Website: home-depot
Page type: billing-address
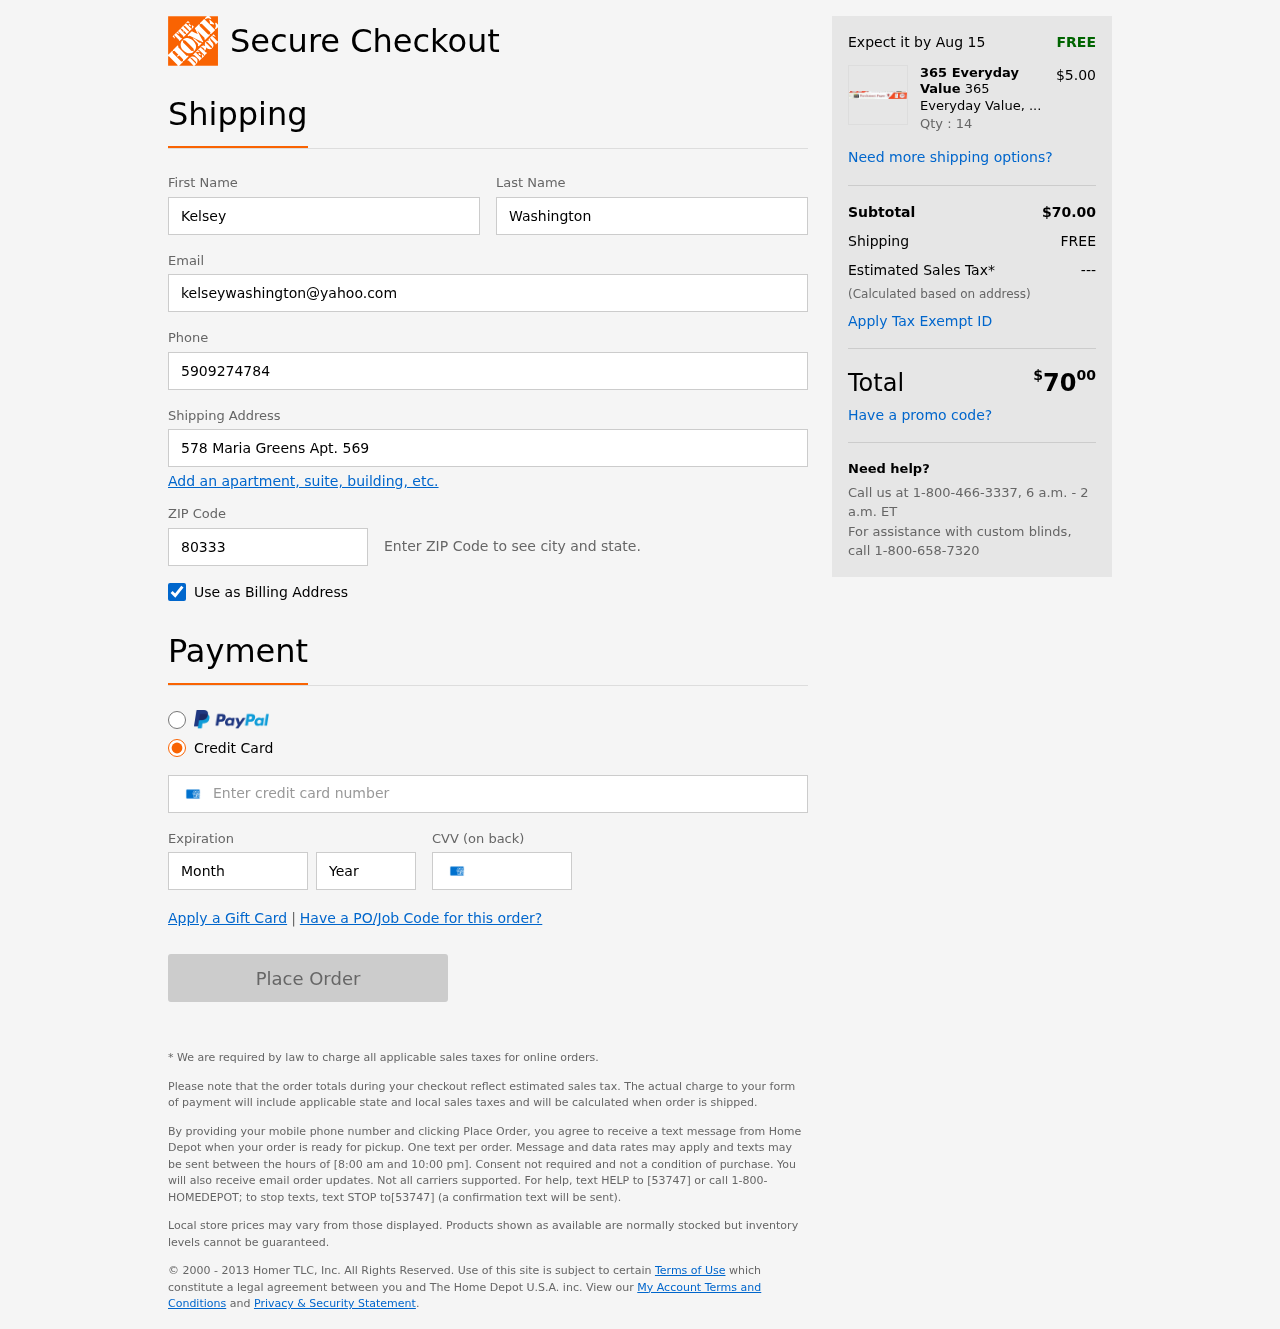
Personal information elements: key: PII_FIRSTNAME
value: Kelsey
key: PII_LASTNAME
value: Washington
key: PII_EMAIL
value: kelseywashington@yahoo.com
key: PII_PHONE
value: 5909274784
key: PII_STREET
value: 578 Maria Greens Apt. 569
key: PII_POSTCODE
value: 80333
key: PII_CARD_NUMBER
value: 3404 4573 7499 109
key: PII_CARD_EXPIRY_MONTH
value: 06
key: PII_CARD_CVV
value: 2435
Product elements: key: PRODUCT1_BRAND
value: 365 Everyday Value
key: PRODUCT1_NAME
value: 365 Everyday Value, Parchment Paper, 72 SQ FT
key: PRODUCT1_PRICE
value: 5
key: PRODUCT1_QUANTITY
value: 14
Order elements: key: ORDER_DELIVERY_DATE
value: Aug 15
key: ORDER_SUBTOTAL
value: $70.00
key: ORDER_SHIPPING_COST
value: FREE
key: ORDER_TAX
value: ---
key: ORDER_TOTAL2
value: $7000